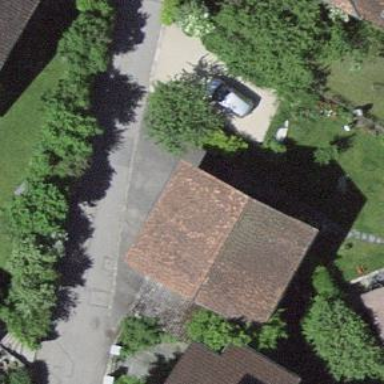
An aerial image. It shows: Garage building.